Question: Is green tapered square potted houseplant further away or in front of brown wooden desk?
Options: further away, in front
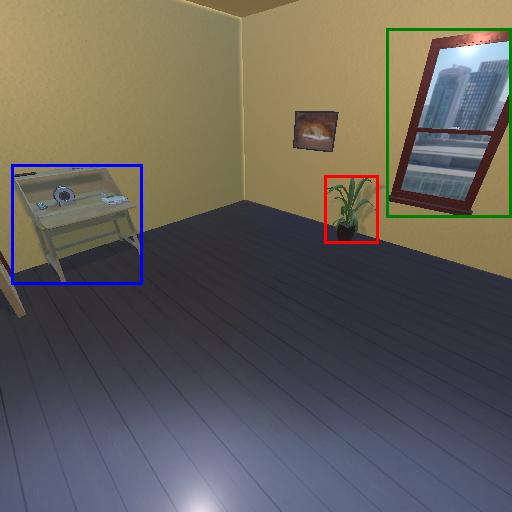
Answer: further away